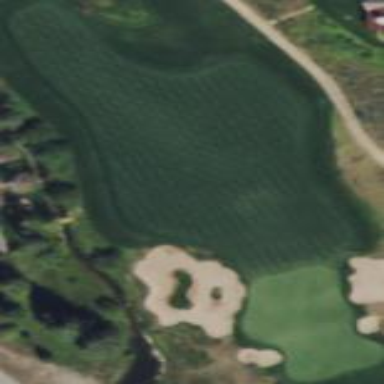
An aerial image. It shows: Grassy golf fairway.